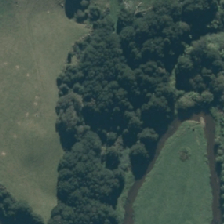
Land cover: indigenous_forest